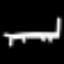
Label: bed